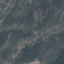
Land use / land cover class: HerbaceousVegetation